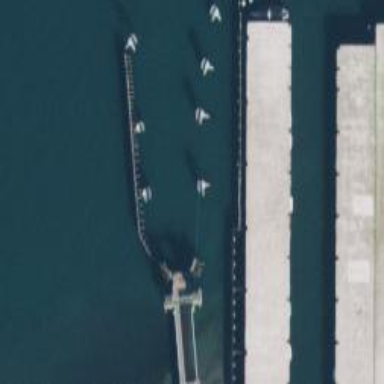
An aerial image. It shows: Breakwater structure.